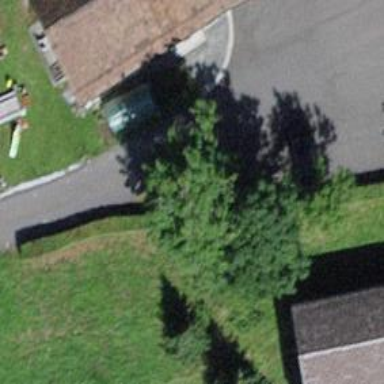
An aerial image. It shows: Residential road with asphalt surface.